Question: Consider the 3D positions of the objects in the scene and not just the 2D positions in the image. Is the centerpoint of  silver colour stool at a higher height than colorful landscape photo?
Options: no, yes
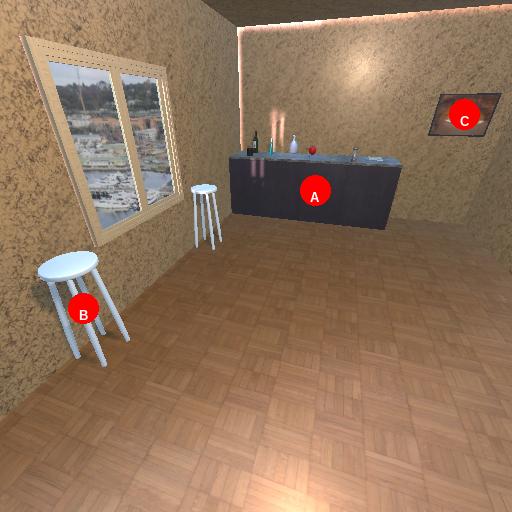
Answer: no